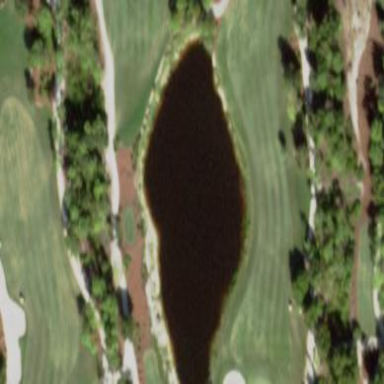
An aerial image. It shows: Water hazard on golf course.